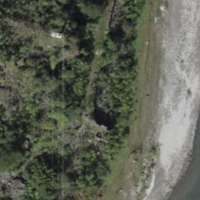
EUNIS habitat code: 45
Species observed at this site:
Corvus corone
Actitis hypoleucos
Oenanthe oenanthe
Turdus philomelos
Alcedo atthis
Dendrocopos major
Prunella modularis
Aegithalos caudatus
Buteo buteo
Prunella collaris
Circaetus gallicus
Sylvia atricapilla
Spinus spinus
Muscicapa striata
Poecile palustris
Phylloscopus collybita
Ardea alba
Erithacus rubecula
Phoenicurus ochruros
Sitta europaea
Nucifraga caryocatactes
Garrulus glandarius
Passer italiae
Saxicola rubicola
Phoenicurus phoenicurus
Falco tinnunculus
Picus viridis
Corvus corax
Columba livia
Accipiter nisus
Motacilla cinerea
Cyanistes caeruleus
Monticola solitarius
Anas platyrhynchos
Accipiter gentilis
Troglodytes troglodytes
Streptopelia decaocto
Corvus cornix
Fringilla coelebs
Passer domesticus
Lanius collurio
Ptyonoprogne rupestris
Carduelis carduelis
Turdus merula
Columba palumbus
Phalacrocorax carbo
Saxicola rubetra
Emberiza cia
Fringilla montifringilla
Parus major
Hirundo rustica
Mergus merganser
Milvus milvus
Turdus pilaris
Regulus regulus
Cinclus cinclus
Aquila chrysaetos
Motacilla alba
Delichon urbicum